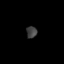
Tissue: lung
Cell type: Endothelial cells
Senescence score: 0.6011
Nuclear area (px): 125
Mean DAPI intensity: 62.032